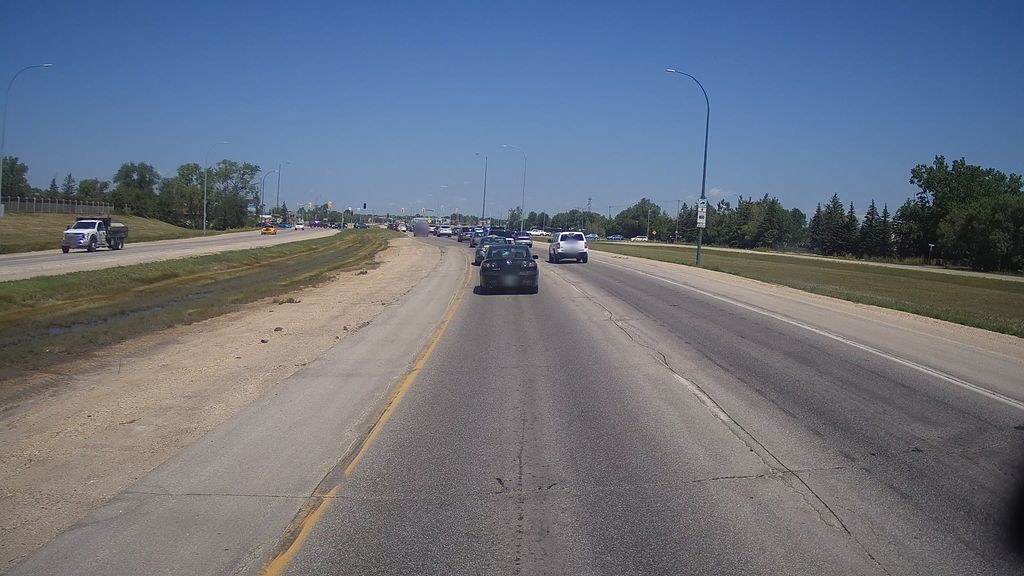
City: winnipeg